Question: See the image, basically if I go to enter shift+[ or shift+] aka { or } in eclipse
I expect the editor to update the .java source with a { or }.
Instead it seems to be indenting...
Now I'm using a standard macbook pro, with English any ideas why eclipse won't let me enter the curly brace. It worked about 2 weeks ago, did an update... using Mountain Lion... now it's not working.

Any ideas?
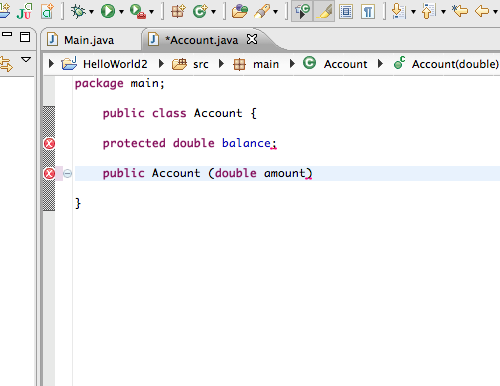
Answer: This behavior is controlled by the following preference.
Go to 'Preferences -> Java -> Editor -> Typing' and confirm that the 'Automatically close -> Braces' option is selected like so :

For what it's worth, I have never had the problem you have been experiencing on Mountain Lion OSX and for the past few days I have been switching between Eclipse Indigo, Helios and Juno.
If the above does not work, try switching to a new workspace and try there ? I am not aware of any other preference which might be controlling this brace-closing behavior.
: Which version of Eclipse are you on ?